Interaction volume radius: 5 \u00c5
Interaction volume height: 20 \u00c5
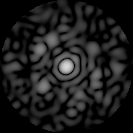
Disorder parameter: 0.7528